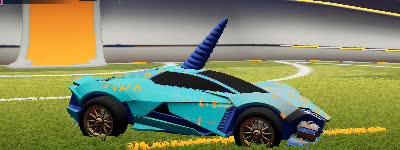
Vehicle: werewolf